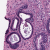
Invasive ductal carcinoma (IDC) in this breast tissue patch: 0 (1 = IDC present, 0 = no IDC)